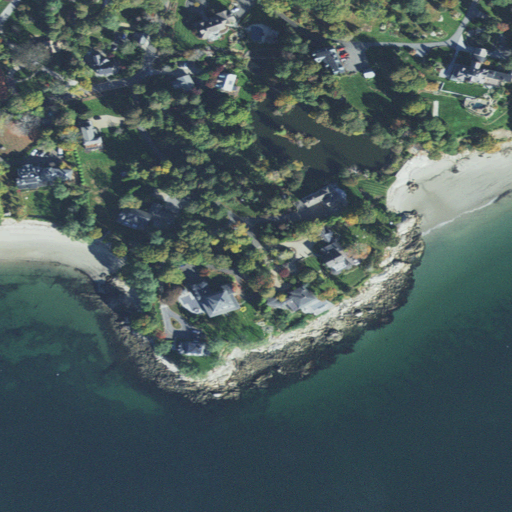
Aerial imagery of cape in Massachusetts named Curtis Point containing open water, medium intensity development, low intensity development, grassland, woody wetlands, mixed forest, high intensity development, open development, evergreen forest, and barren land